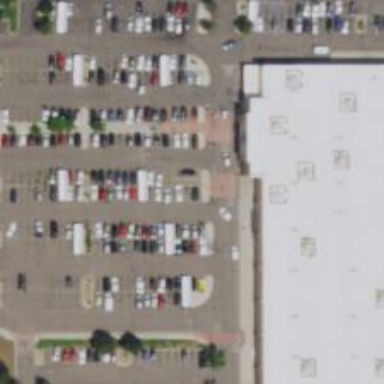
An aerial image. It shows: Parking space is available.